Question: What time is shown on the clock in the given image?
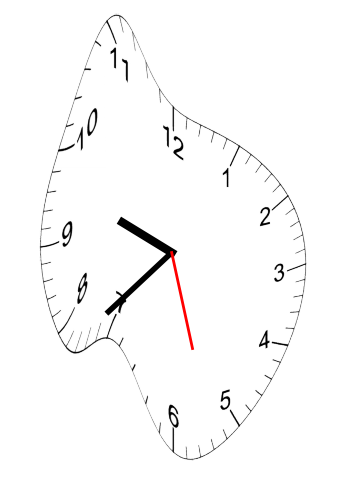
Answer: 09:37:27